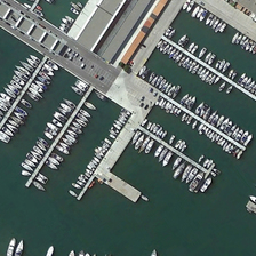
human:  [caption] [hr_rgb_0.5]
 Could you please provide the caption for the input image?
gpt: Beautiful port and large area coverage

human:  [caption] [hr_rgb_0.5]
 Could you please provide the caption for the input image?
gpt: The pier is very grand and covers large areas.

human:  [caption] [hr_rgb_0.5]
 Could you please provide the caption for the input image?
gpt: The pier is very magnificent and covers a large area.

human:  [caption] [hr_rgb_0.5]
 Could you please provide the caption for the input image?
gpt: The wharf is very grand and covers a large area.

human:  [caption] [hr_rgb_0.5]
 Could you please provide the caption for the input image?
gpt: The CAIS is very magnificent and covers a large area.